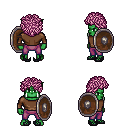
a pixel art fantasy rpg character, male body template, orc, green skin, brown long-sleeve shirt, magenta pants, pink curly afro hairstyle, ghillies, shield, four views (front, back, left, right), 2x2 character sprite sheet, small pixel art, hard edges, no anti-aliasing